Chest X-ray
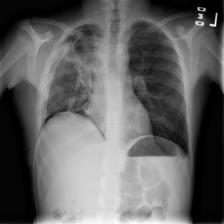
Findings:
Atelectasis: negative
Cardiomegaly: negative
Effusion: negative
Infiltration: positive
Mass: negative
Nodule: negative
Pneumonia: negative
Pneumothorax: positive
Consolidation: negative
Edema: negative
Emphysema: negative
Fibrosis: negative
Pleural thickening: negative
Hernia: negative